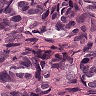
Metastatic tissue present: yes